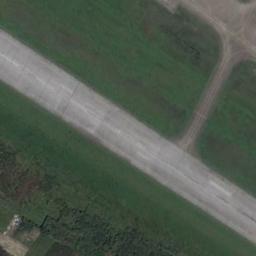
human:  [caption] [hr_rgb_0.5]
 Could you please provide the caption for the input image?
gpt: There is a green lawn next to the runway, And there is an open space on one side of the runway .

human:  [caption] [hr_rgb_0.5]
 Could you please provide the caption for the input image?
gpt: The runway is on the grass next to the trees .

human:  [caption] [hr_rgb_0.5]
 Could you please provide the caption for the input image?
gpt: The runway goes through the lawn and another road connects to the runway .

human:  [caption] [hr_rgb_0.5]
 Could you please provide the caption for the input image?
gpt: The runway is surrounded by grass .

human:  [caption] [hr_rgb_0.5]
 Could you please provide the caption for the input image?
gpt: There are green lawns beside the runway .